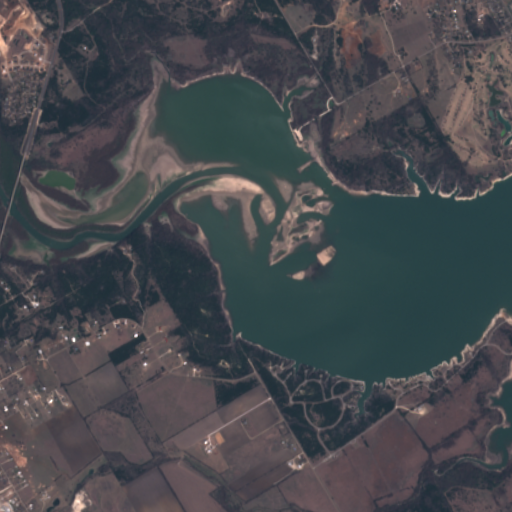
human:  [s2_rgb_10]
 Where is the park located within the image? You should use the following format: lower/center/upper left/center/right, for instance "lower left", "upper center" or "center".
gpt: The park is located in the upper right of the image.
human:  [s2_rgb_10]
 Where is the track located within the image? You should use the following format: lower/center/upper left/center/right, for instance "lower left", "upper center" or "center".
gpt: There is no track in the image.